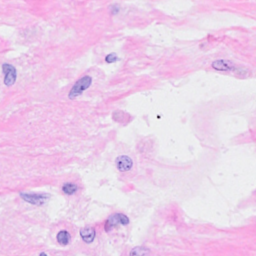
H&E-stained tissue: Breast